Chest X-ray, AP view. Patient: 46 years old, sex M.
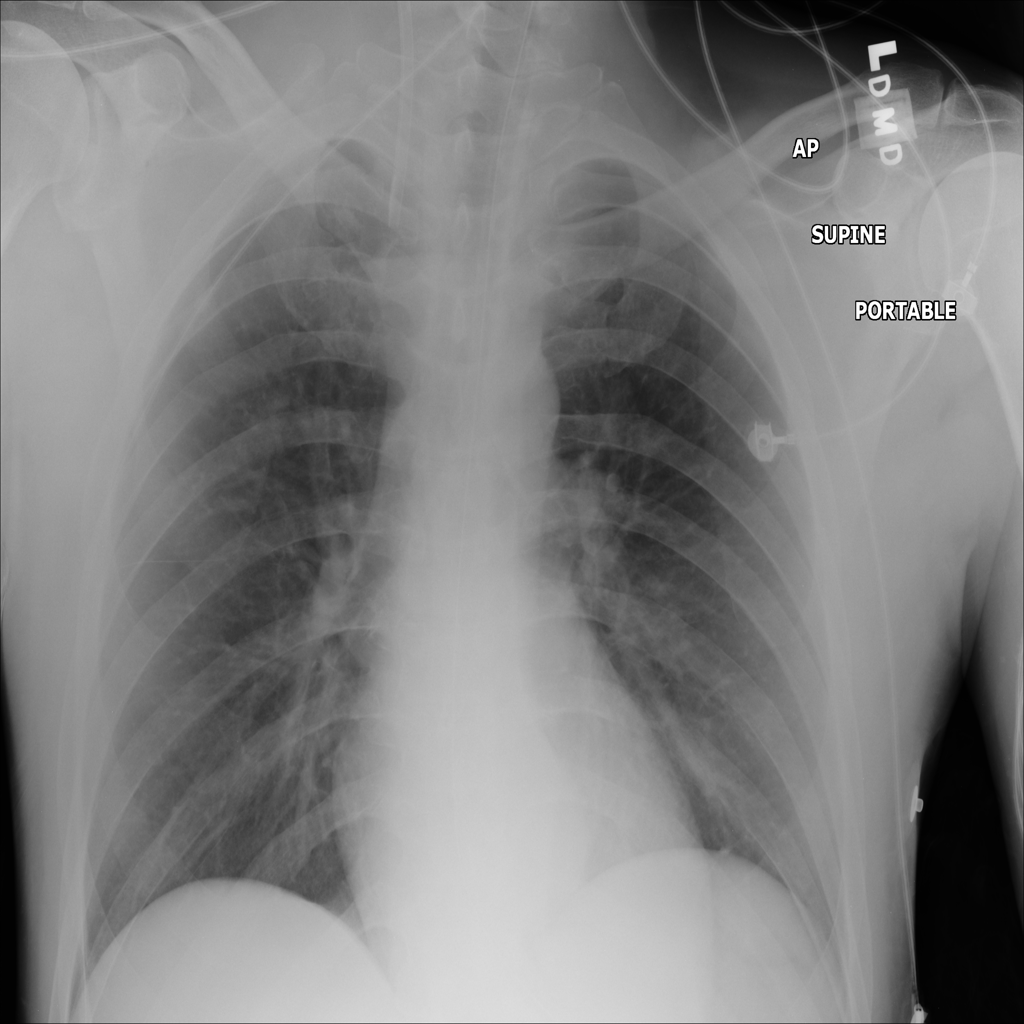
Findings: Hernia, Mass